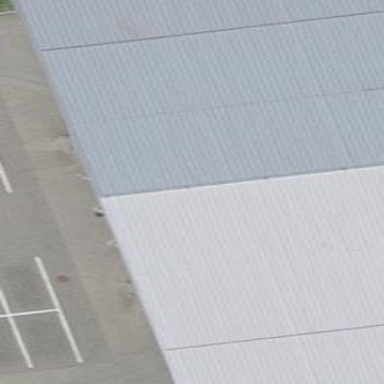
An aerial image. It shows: View of roof of building.